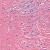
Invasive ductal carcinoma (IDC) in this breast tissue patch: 0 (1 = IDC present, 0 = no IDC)